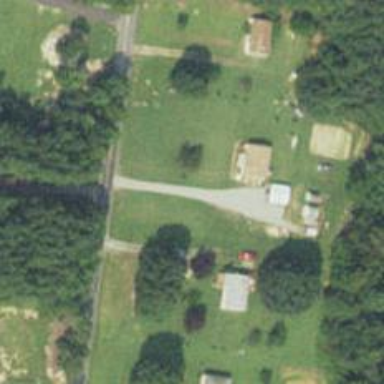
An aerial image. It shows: Driveway.